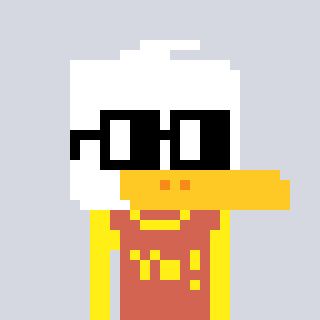
a pixel art character with square black glasses, a duck-shaped head and a peachy-colored body on a cool background